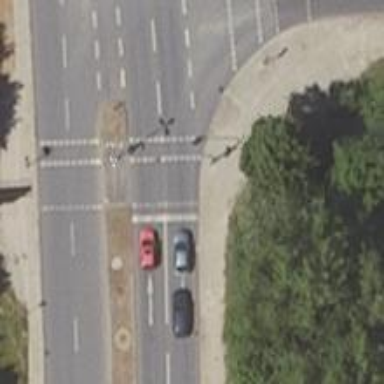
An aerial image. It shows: Road with traffic signals at the crossing.